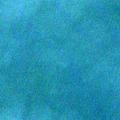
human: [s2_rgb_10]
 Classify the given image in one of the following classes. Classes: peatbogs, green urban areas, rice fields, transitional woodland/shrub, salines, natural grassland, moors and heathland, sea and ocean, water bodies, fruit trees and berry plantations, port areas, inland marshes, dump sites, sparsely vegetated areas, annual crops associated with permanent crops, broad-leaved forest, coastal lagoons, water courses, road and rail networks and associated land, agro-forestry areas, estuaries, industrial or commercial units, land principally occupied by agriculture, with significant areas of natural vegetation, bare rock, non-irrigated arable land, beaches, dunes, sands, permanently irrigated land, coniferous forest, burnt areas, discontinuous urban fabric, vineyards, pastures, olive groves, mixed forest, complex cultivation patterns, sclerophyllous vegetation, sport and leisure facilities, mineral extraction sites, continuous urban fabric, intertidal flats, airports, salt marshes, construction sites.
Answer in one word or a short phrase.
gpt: sea and ocean